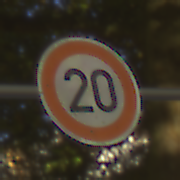
Verkehrszeichen: Geschwindigkeit20
Umgebung: Outdoor, Nature
Tageszeit: SunriseSunset
Wetter: PartlyCloudy
Licht: Natural
Jahreszeit: NotSpecified
Kontrast: HighContrast